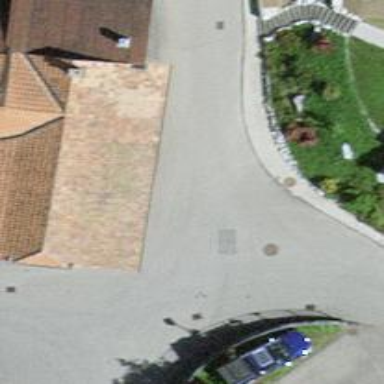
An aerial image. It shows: Smooth asphalt road in residential area.